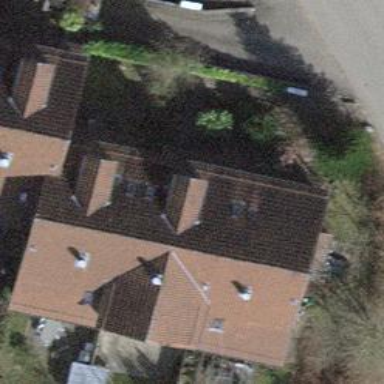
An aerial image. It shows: Simple house.